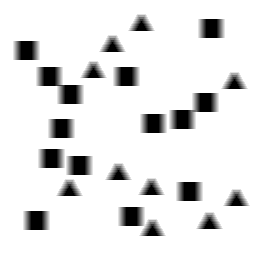
Squares: 14
Triangles: 10
Stars: 0
Total shapes: 24